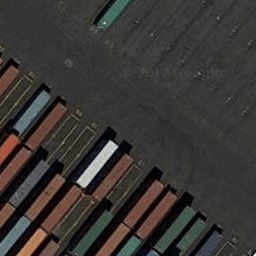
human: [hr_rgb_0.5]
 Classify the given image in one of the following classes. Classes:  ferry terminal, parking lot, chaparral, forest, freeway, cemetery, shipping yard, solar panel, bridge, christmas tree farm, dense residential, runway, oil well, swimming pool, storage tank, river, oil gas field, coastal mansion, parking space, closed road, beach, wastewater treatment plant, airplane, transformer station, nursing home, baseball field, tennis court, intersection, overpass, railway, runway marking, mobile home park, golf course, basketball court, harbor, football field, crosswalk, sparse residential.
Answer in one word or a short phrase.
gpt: shipping yard